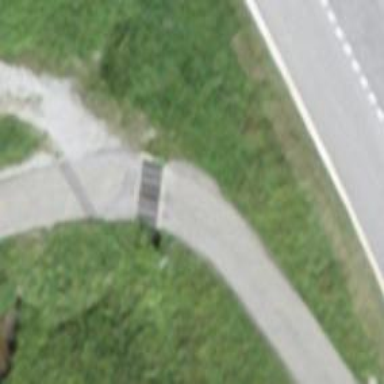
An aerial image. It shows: Cattle grid barrier.